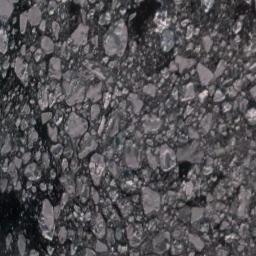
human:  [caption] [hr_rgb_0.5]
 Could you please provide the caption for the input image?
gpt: Sea ice is surrounded by water .

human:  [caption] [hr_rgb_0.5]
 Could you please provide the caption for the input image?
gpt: There are many ice on the black sea .

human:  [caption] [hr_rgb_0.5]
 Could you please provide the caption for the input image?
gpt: A lot of small pieces of sea ice float in the deep blue sea .

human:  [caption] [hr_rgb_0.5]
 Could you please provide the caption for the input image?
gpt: There are countless ice cubes of various sizes that are closely connected to form a large piece floating on the deep blue sea and cover the sea .

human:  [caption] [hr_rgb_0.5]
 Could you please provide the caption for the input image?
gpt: There are sea ice linked into sheets .